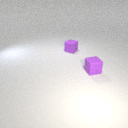
small purple rubber cube in front of small purple rubber cube